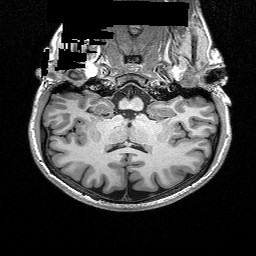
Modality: T1w
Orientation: sagittal